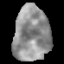
Tissue: lung
Cell type: Epithelial cells
Senescence score: 0.1605
Nuclear area (px): 1948
Mean DAPI intensity: 146.227